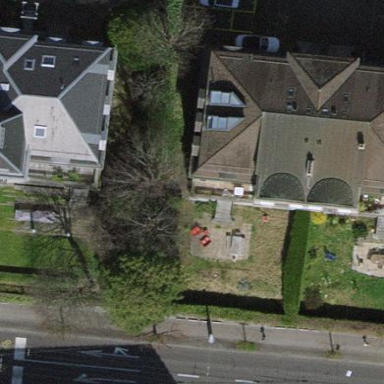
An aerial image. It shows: Detached building.